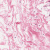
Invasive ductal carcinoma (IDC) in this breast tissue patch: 0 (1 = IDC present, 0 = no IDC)